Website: apple
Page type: payment
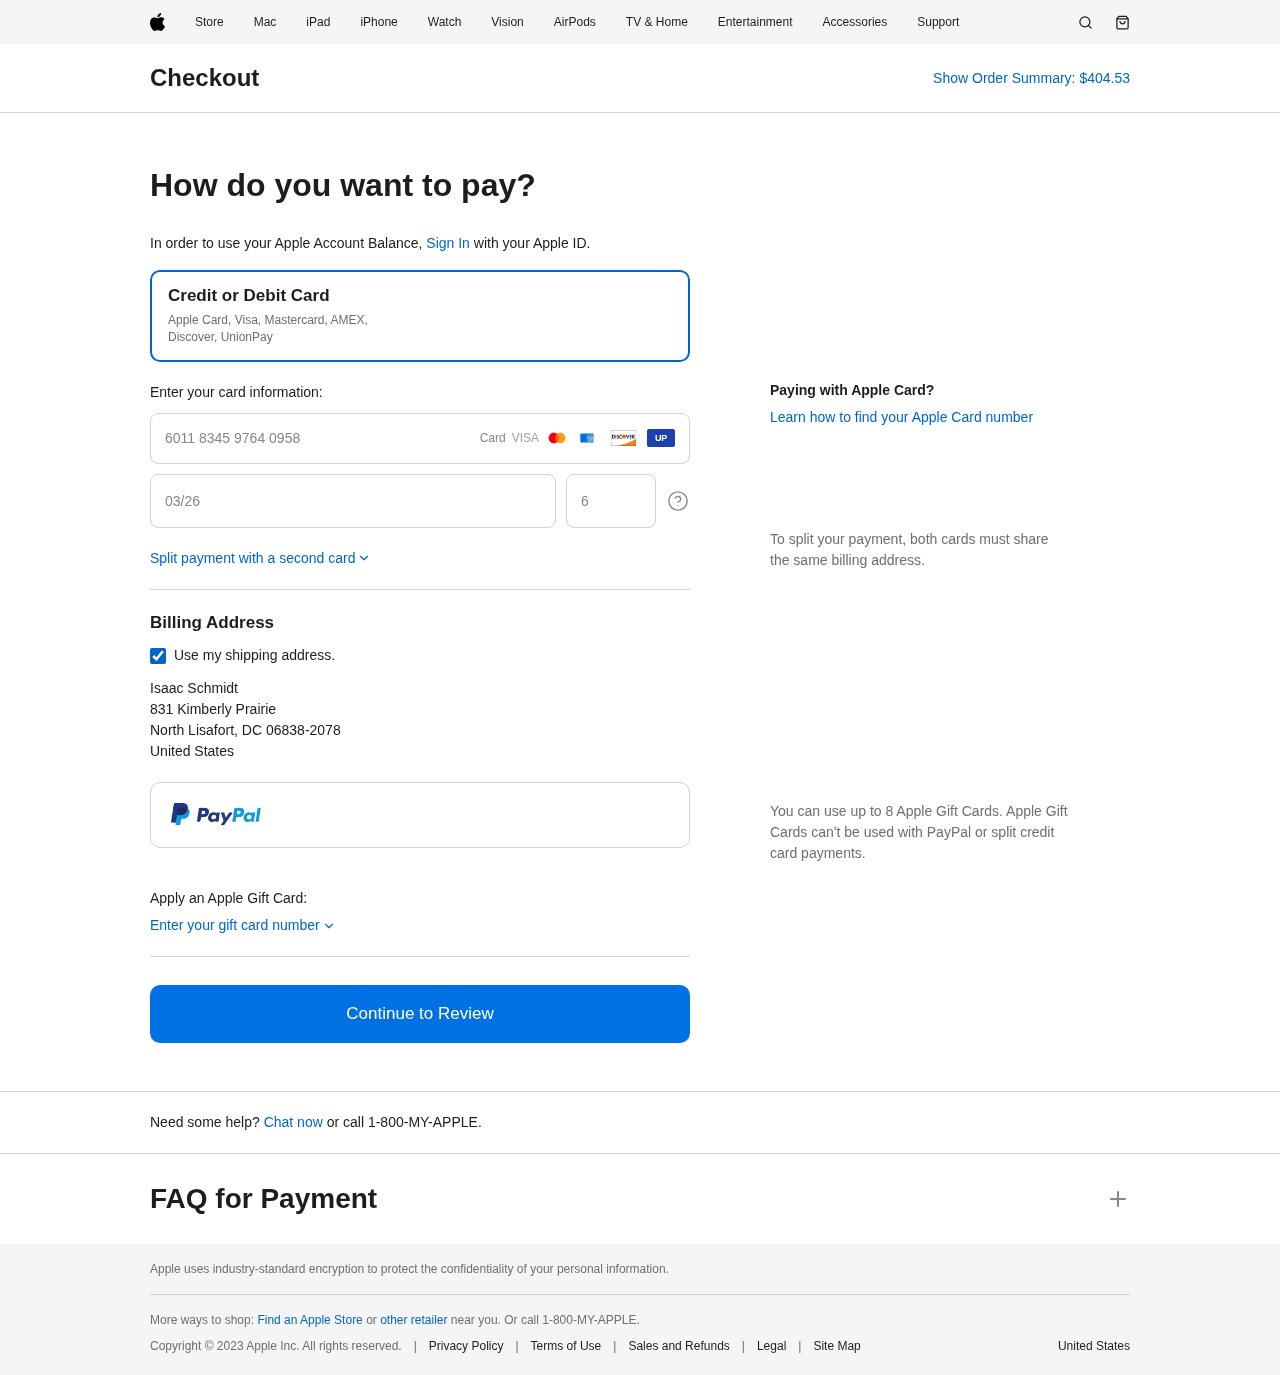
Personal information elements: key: PII_CARD_CVV
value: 698
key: PII_CARD_EXPIRY
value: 03/26
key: PII_CARD_NUMBER
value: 6011 8345 9764 0958
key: PII_COUNTRY
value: United States
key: PII_FULLNAME
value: Isaac Schmidt
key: PII_STREET
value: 831 Kimberly Prairie
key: PII_CITY_STATE_ZIP
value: North Lisafort, DC 06838-2078
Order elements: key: ORDER_TOTAL
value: $404.53